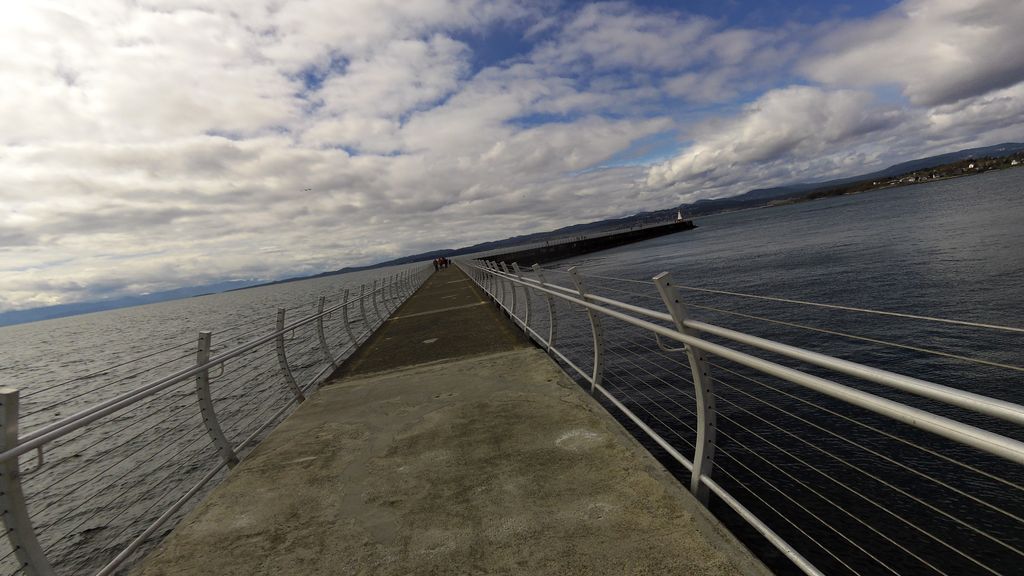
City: victoria